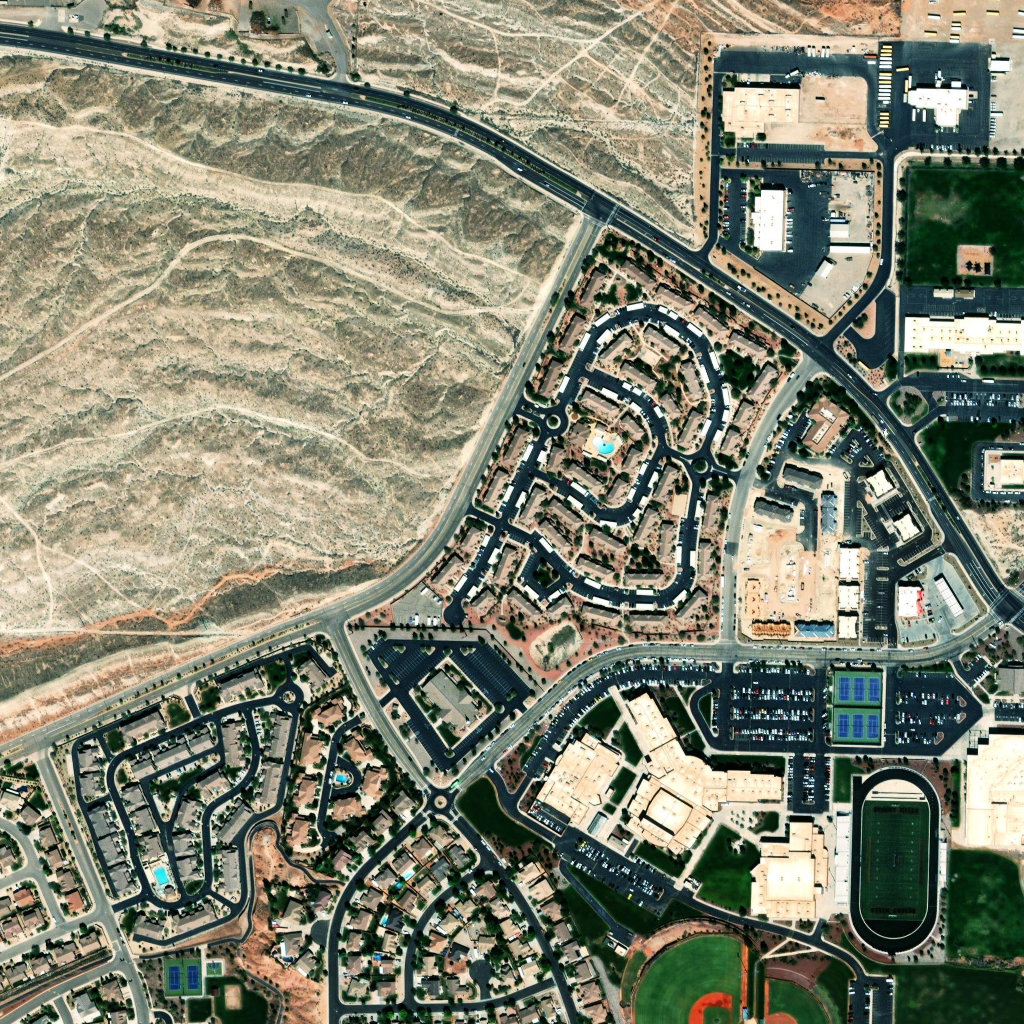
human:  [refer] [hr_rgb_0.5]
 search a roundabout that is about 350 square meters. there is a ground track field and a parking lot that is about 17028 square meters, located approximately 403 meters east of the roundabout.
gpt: <box>[[41, 77, 44, 79, 0]]</box>